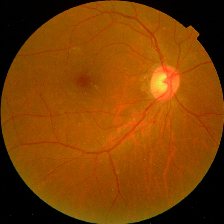
Diabetic retinopathy grade: No DR